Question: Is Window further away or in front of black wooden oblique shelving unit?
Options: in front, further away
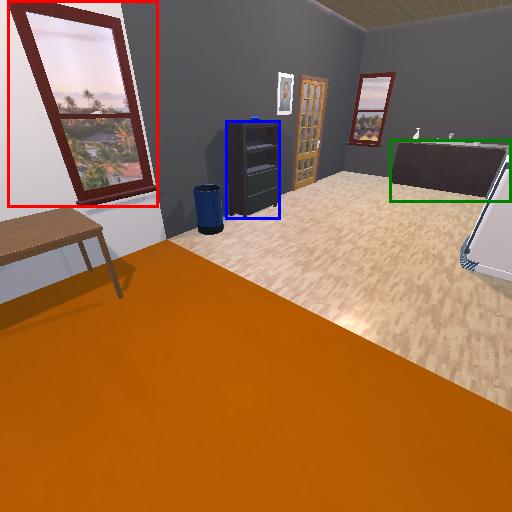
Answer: in front